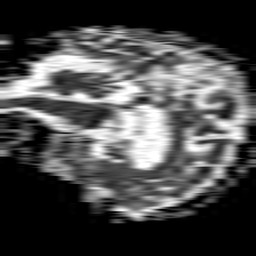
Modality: ADC
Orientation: sagittal
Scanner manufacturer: philips
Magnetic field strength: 1.5 T
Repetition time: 4.6 s
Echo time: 0.08517 s